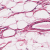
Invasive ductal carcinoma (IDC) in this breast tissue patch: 0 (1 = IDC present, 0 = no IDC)